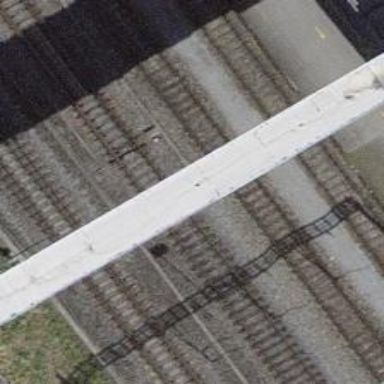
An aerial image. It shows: Railway switch.